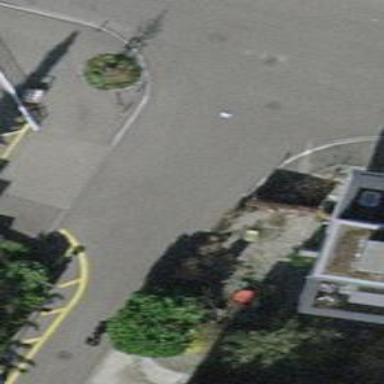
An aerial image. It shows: Residential road with asphalt surface and separate sidewalk.